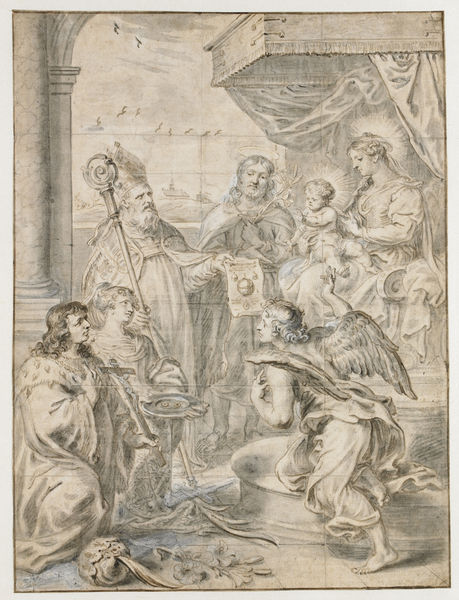
Titel: Maria met kind op troon aanbeden door drie heiligen
Künstler: Abraham van Diepenbeeck
Standort: Amsterdam
Institution: Rijksmuseum
Schlagwörter: bishop, cardinal, chair, column, curtain, curtains, hat, king, men, people, pope, priest, religious, robes, throne, women, old, painting, seated, sitting, woman, angel, angels, sky, ship, water, feet, noble, light, drawing, black and white, mother, cartoon, illustration, sketch, birds, cross, ange, wings, letter, royal, jesus, religion, christ, chalk, charcoal, baby, dish, joseph, mary, plate, scepter, sceptre, biblical, staff, royalty, canopy, halo, infant, ermine, halos, mitra, miter, peter, nativity, many, baldachin, chir, 교황과 천사가 만나는 장면, 천사가 자신을 설명하는 장면